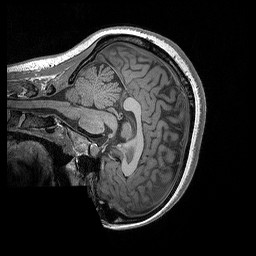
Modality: T1w
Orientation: sagittal
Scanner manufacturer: siemens
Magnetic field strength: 3 T
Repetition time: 2.3 s
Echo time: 0.00298 s